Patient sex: F
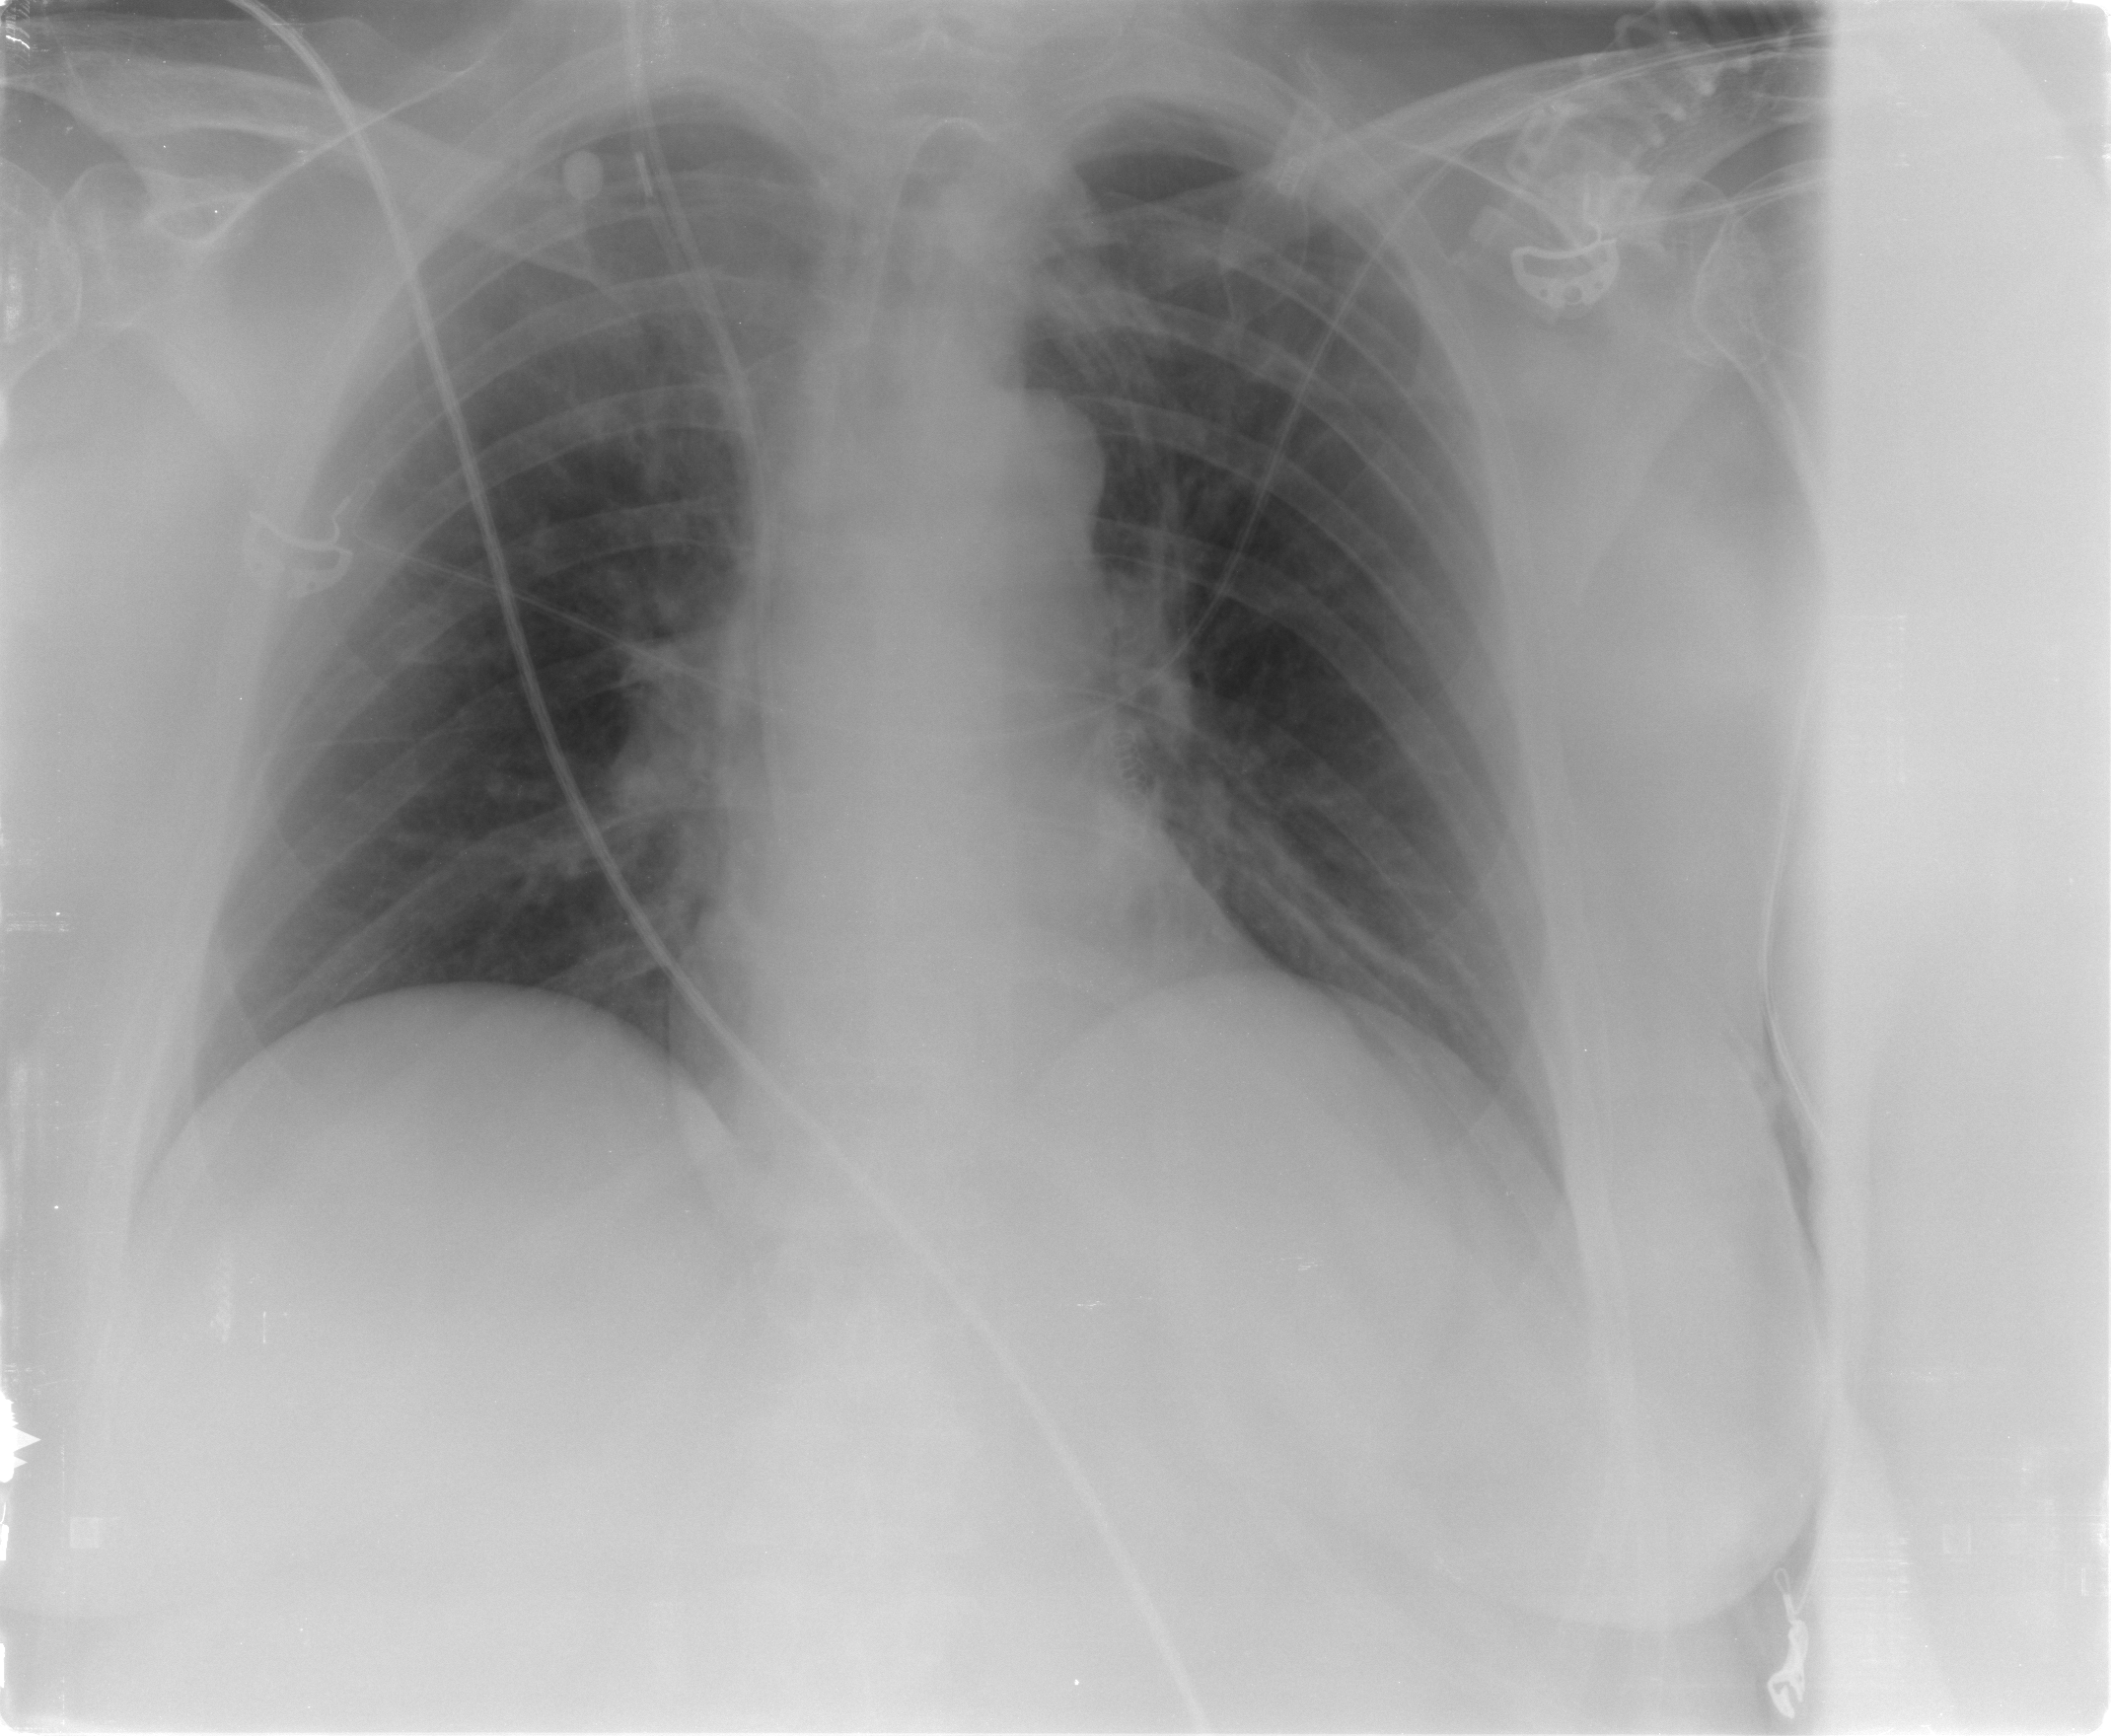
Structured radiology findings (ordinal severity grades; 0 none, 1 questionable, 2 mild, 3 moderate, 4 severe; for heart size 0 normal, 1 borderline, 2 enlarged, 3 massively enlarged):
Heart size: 0
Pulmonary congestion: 0
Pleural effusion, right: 0
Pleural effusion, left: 0
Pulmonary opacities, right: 2
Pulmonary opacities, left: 0
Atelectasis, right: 0
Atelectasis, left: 0